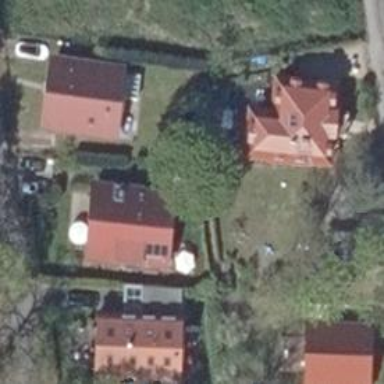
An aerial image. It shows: Residential garden.